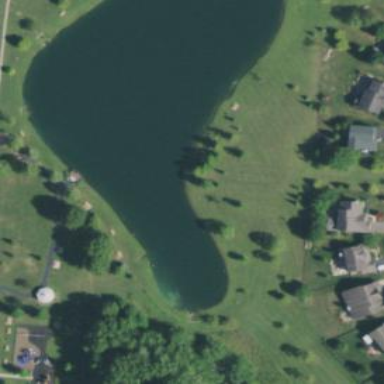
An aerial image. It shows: Pond surrounded by natural water.